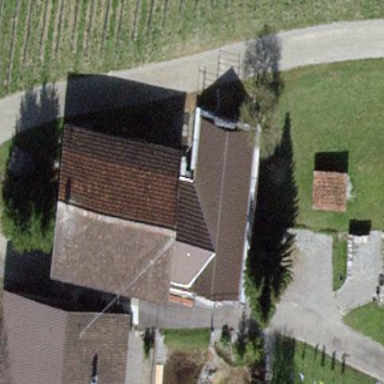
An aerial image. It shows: Gabled roof on farm auxiliary building.